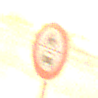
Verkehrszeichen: VerbotKraftfahrzeuge
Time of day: SunriseSunset
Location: Outdoor (Nature)
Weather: PartlyCloudy
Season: NotSpecified
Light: Natural